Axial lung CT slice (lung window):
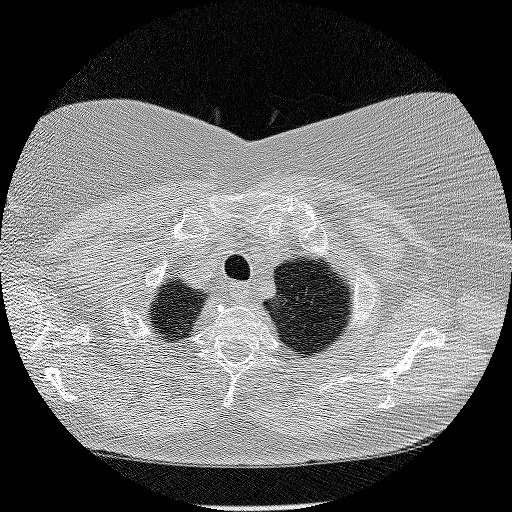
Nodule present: no